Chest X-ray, AP view. Patient: 44 years old, sex F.
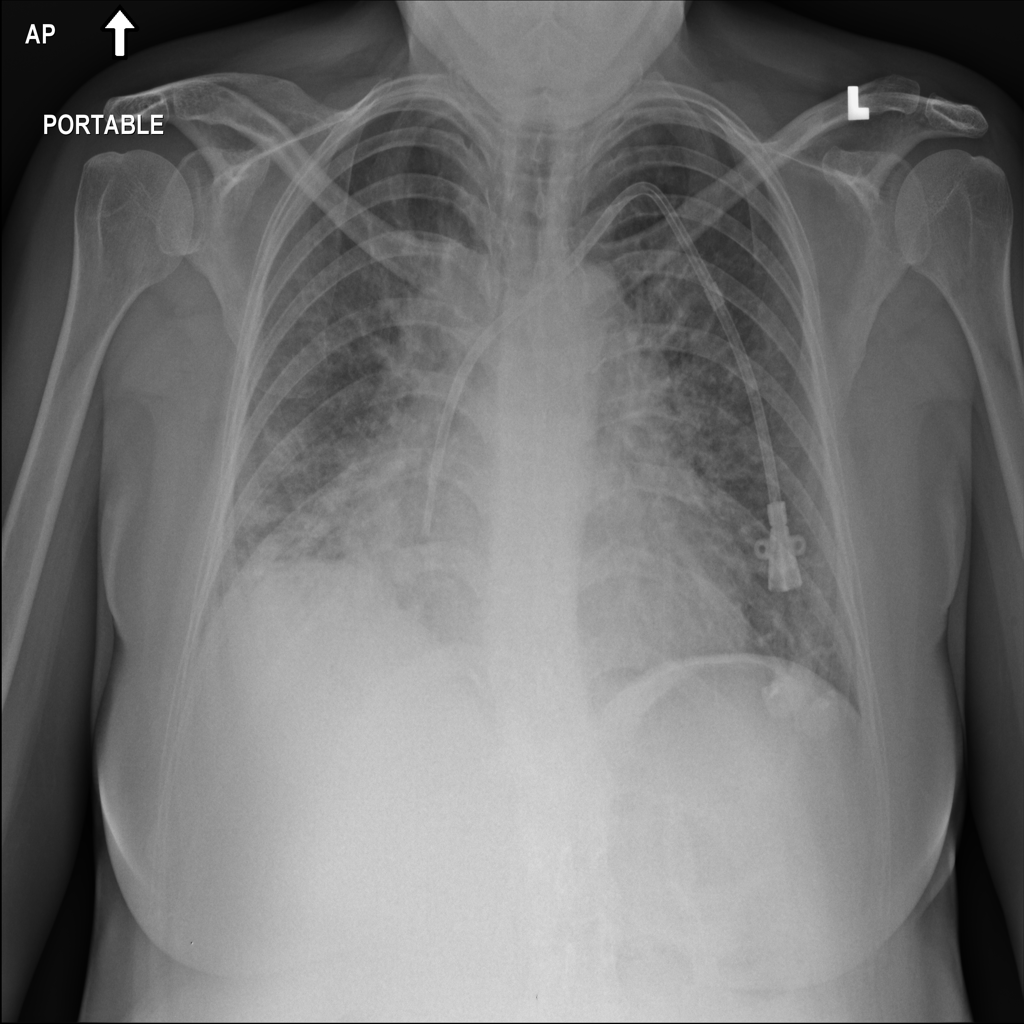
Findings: Consolidation